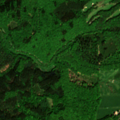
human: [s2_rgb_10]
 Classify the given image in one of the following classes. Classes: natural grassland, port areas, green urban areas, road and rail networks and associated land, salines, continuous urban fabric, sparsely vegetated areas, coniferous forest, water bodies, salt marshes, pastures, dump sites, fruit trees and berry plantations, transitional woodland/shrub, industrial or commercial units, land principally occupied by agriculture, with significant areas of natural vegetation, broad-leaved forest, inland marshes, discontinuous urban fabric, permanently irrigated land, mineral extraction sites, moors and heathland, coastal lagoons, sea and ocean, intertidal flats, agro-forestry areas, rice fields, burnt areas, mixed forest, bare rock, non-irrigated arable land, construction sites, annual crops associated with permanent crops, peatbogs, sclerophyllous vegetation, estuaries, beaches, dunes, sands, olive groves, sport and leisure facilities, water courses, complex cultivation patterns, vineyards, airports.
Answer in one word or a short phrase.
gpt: discontinuous urban fabric, sport and leisure facilities, pastures, broad-leaved forest, mixed forest